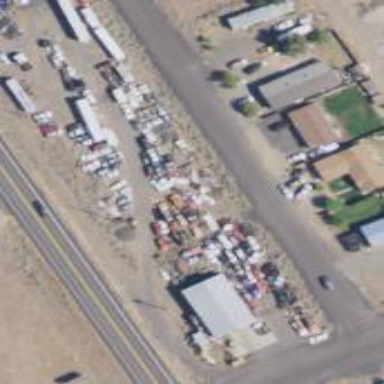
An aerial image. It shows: Scrap yard located in industrial area.